Question: I've calculated a whole bunch of z-scores using mean and standard deviation, now I want them to be turned into percentiles. What is the way to do this in objective-c for an iPhone app?
I've only done this using a z-score chart in my stats class back in highschool.
I've found this equation to be the one I am trying to recreate:

and this thread <URL> seems to be an answer, but I still don't understand what is going on. Can anyone please explain to me how this is all working? For example, what is the erfc function?
Will '0.5 * erfc(z-score * M_SQRT1_2);' work?
Thanks in advance!
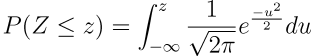
Answer: Alright, I've found the solutions.

The second equation returns the percentile where x is the z-score.
So '0.5 * (1 + erf(z_score*M_SQRT1_2))' is the answer to my question
also, erfc(x) = 1 - erf(x)